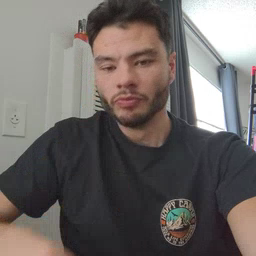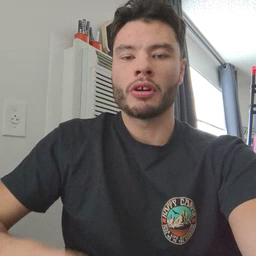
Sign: hungry